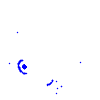
Particle: electron